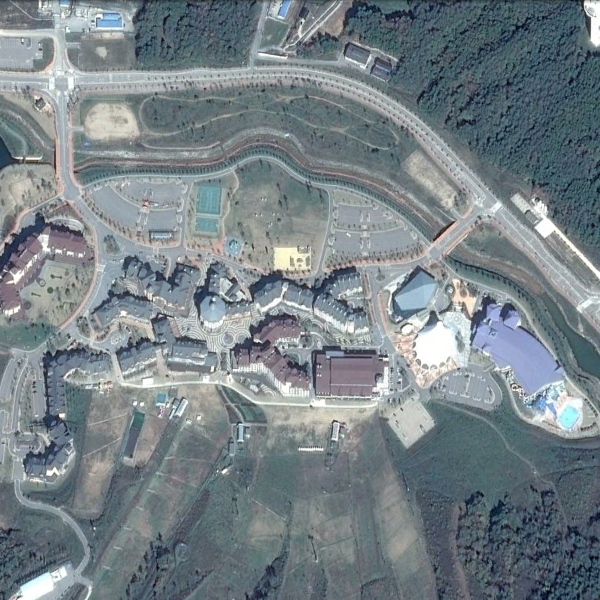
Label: Resort